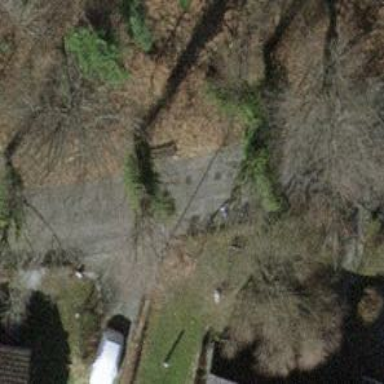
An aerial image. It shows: Brown bench.